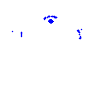
Particle: electron